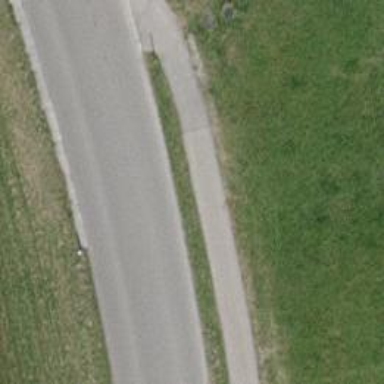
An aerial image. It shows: Asphalt sidewalk.